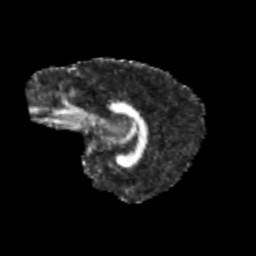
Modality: FA
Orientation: sagittal
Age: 12
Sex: female
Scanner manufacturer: siemens
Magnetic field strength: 3 T
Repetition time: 3.8 s
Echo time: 0.07 s